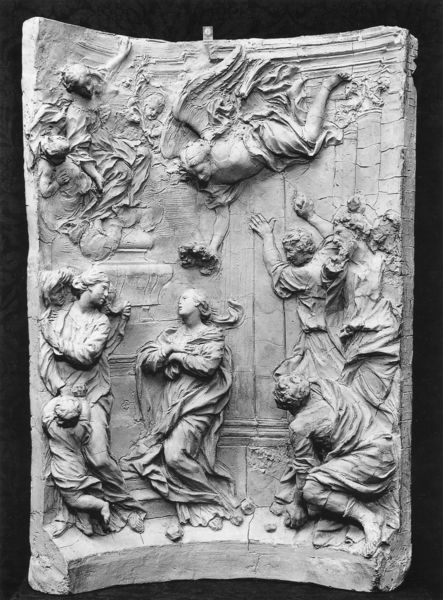
Titel: Steinigung der Heiligen Emerentiana (Bozzetto)
Künstler: Ercole Ferrata
Institution: Birmingham, Museum and art Gallery
Schlagwörter: flügel, himmel, weiß, frauen, menschen, ausschnitt, blumen, frau, frisur, grau, kleid, marmor, männer, szene, säule, säulen, bart, bärte, bibel, sockel, stein, vollbart, gewand, gewänder, kind, krone, fliegen, rund, engel, putte, relief, figuren, not, platte, blumenstrauss, foto, schwarzweiß, beten, kranz, sims, krönung, rechteckig, konkav, konvex, schwebend, apotheose, relie, stürzend, fliegt